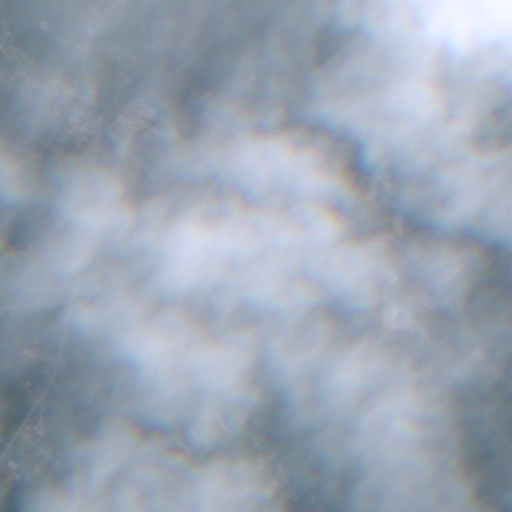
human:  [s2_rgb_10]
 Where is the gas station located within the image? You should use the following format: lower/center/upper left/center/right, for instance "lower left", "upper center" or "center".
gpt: The gas station is located in the upper left of the image.
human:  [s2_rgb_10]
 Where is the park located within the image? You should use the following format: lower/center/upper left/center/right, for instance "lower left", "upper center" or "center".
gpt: The park is located in the upper left of the image.
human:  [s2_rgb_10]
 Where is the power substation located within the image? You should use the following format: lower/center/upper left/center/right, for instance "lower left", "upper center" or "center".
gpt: The power substation is located in the upper left of the image.
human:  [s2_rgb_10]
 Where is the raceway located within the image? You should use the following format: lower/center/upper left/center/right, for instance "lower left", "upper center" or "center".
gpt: The raceway is located in the upper left of the image.
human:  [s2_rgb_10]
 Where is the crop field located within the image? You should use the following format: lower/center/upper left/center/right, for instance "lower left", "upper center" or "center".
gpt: There is no crop field in the image.